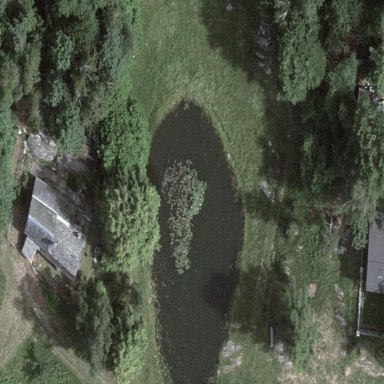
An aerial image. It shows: Pond surrounded by natural water.